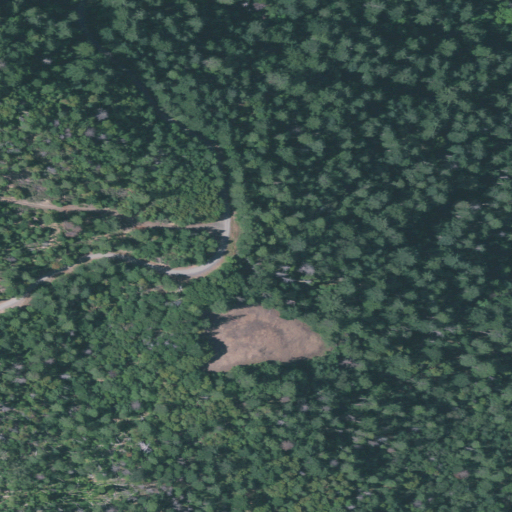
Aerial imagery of slope(s) in Oregon named Little Bald Spot containing evergreen forest, open development, mixed forest, shrub, and low intensity development